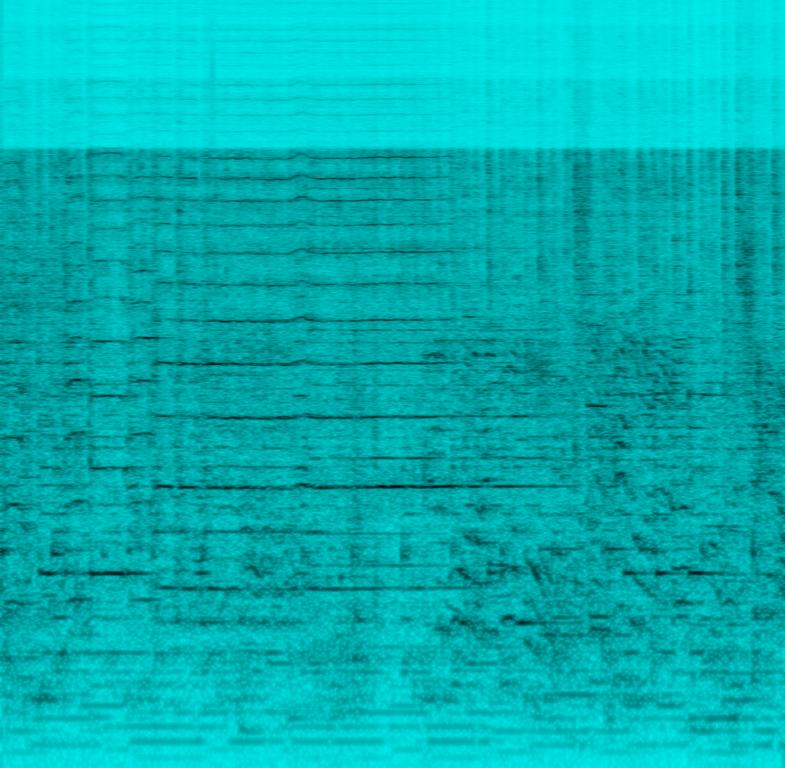
This low quality audio features a salsa song. A male voice sings the main melody. The audio starts off with a solo being played on a trumpet. This is accompanied by percussion playing a salsa beat. A keyboard plays chords in salsa style. Other instruments are not heard clearly due to the low quality of the audio.